Question: I need a functionality to have optional columns in a LINQ to SQL definition. So that LINQ to SQL normally ignores this column within selects and updates etc.
But if a select contains a value for this column it should use this value.
Long version:
## The Scenario
I've the following tables:

If Field.FieldViews.Count() greater than 0 than should this field be visible.
### The Problem
If I check the visibility as mentioned above with:
'''
Field.FieldViews.Count()
'''
Than it makes a single query to the database for every field.
So in my project sometimes up to 1000x
## My Solution
I wrote a stored procedure:
'''
SELECT
f.*,
(SELECT COUNT(*) FROM [fieldViews] v WHERE v.fieldId = f.fieldId) AS Visible
FROM [fields] f
WHERE
f.X BETWEEN @xFrom AND @xTo AND
f.Y BETWEEN @yFrom AND @yTo
'''
To use this additional column I added the following code:
'''
public partial class Field
{
private bool visible = false;
[Column(Storage = "Visible", DbType = "INT")]
public bool Visible
{
get
{
return visible;
}
set
{
visible = value;
}
}
}
'''
But ...
### The Problem
If I fetch entries from Fields table without the stored procedure:
'''
from d in DataContext.Fields select d;
'''
I got the following error:
> 'Bad Storage property: 'Visible' on member 'Models.Field.Visible'.'
So I added the column "Visible" to the database table:
'''
ALTER TABLE dbo.Fields ADD
Visible int NOT NULL CONSTRAINT DF_Fields_Visible DEFAULT 0
'''
But ...
### Next problem
I have fetched some Field objects using the stored procedure.
Now I make some changes to some of these objects.
If I now try to submit these changes it doesn't work. Looking at the generated query unveils the reason:
'''
UPDATE [dbo].[Fields]
SET [X] = @p3
WHERE ([FieldId] = @p0) AND ([X] = @p1) AND ([Y] = @p2) AND ([Visible] = 3)
'''
The problem here is, that it uses the "Visible" column in the where statement. But the "Visible" column is always 0.
Visible is only greater than 0 if I fetch data using the stored procedure...
## What I need
Something like the ColumnAttribute where the column is not required
or
a way to remove a column from the where statement when updating.
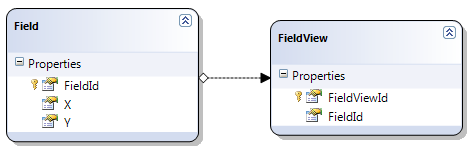
Answer: I found a work around which solves my problem:
'''
private bool visible = false;
public bool Visible
{
get
{
return visible;
}
set
{
visible = value;
}
}
private int fakeVisible
{
get
{
return 0;
}
set
{
visible = value > 0;
}
}
[Column(Name="Visible", Storage = "fakeVisible", DbType = "Int NOT NULL")]
public int FakeVisible { get; set; }
'''
Thanks anyway!